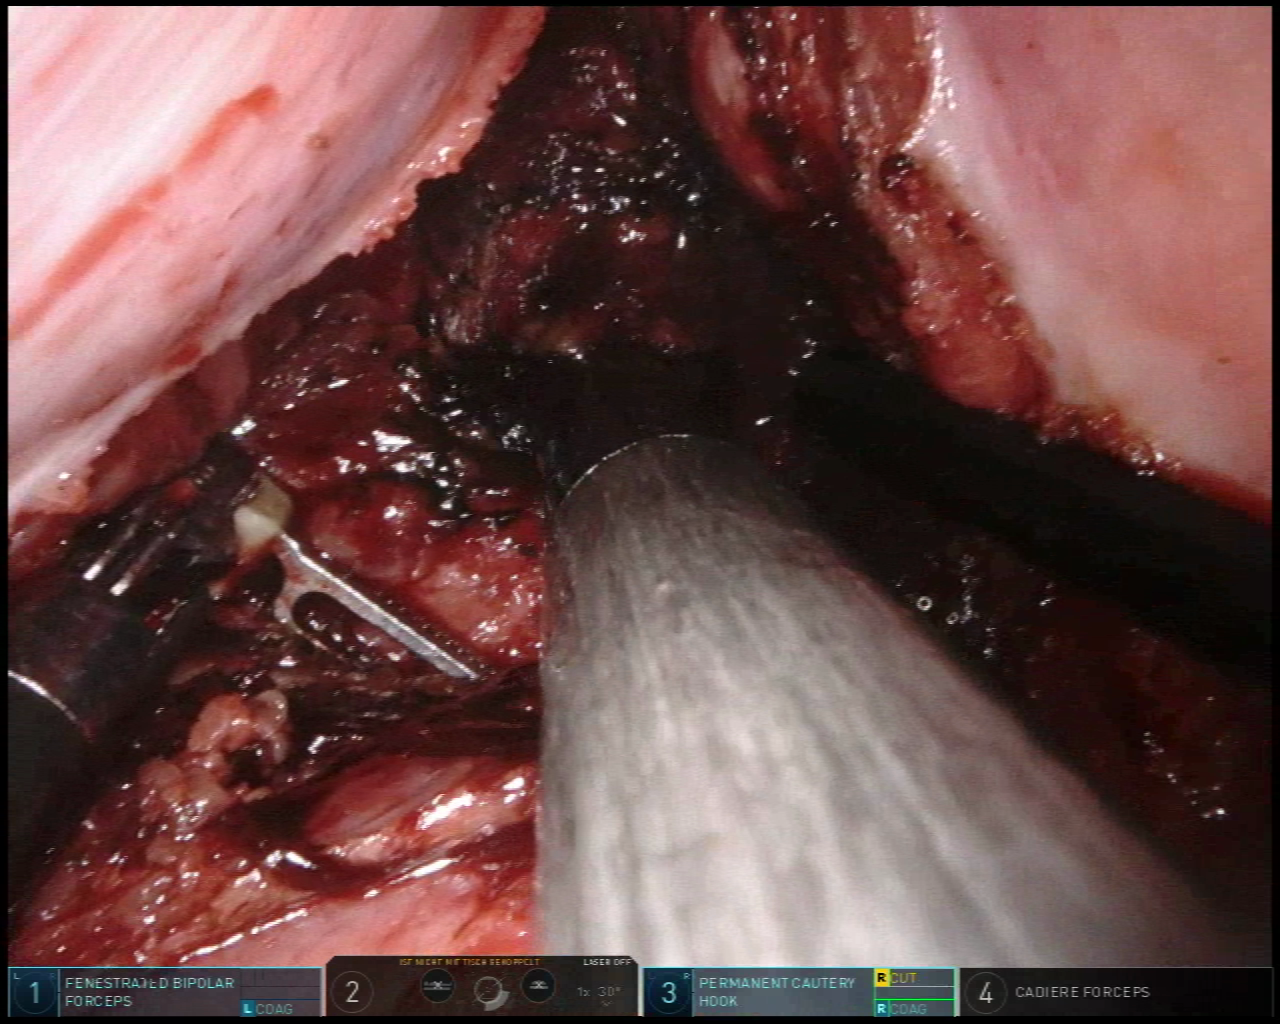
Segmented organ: vesicular_glands
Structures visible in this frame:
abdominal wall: no
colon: no
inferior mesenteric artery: no
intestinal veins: no
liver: no
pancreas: no
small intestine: no
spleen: no
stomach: no
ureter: no
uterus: no
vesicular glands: yes